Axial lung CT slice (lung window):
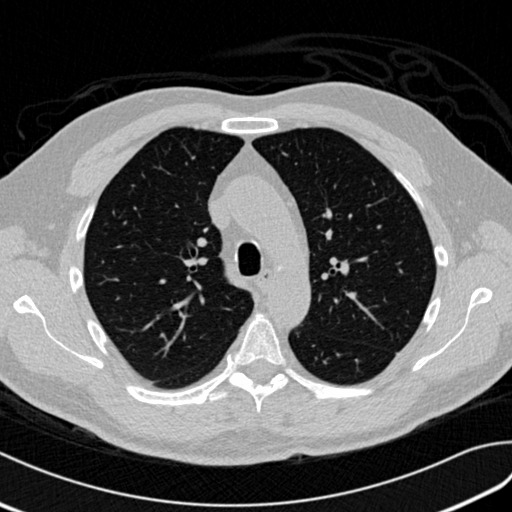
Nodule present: no